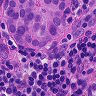
Metastatic tissue present: yes